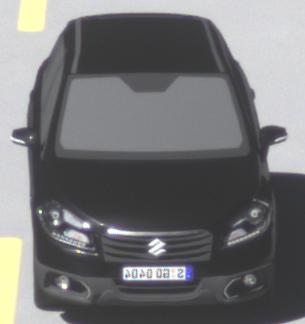
Make: Suzuki
Model: SX4 S-Cross 1.6
Detailed model: SX4 (II) S-Cross
Model produced from: 2013/10
Model produced until: 2015/08
Doors: 5
Color: black
Road condition: dry road
Daytime: midday
Contrast: high contrast